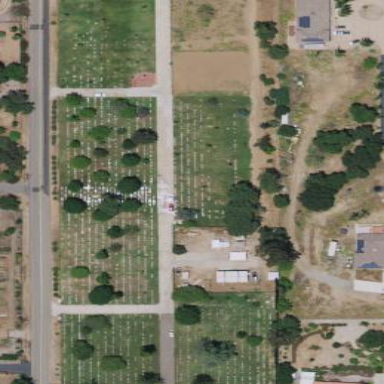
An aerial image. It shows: Cemetery with graves.